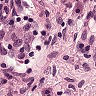
Metastatic tissue present: no